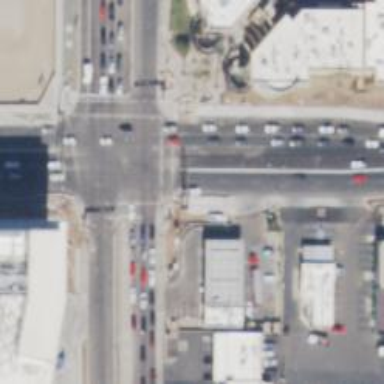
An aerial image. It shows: Intersection with secondary asphalt road and separate sidewalks.